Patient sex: M
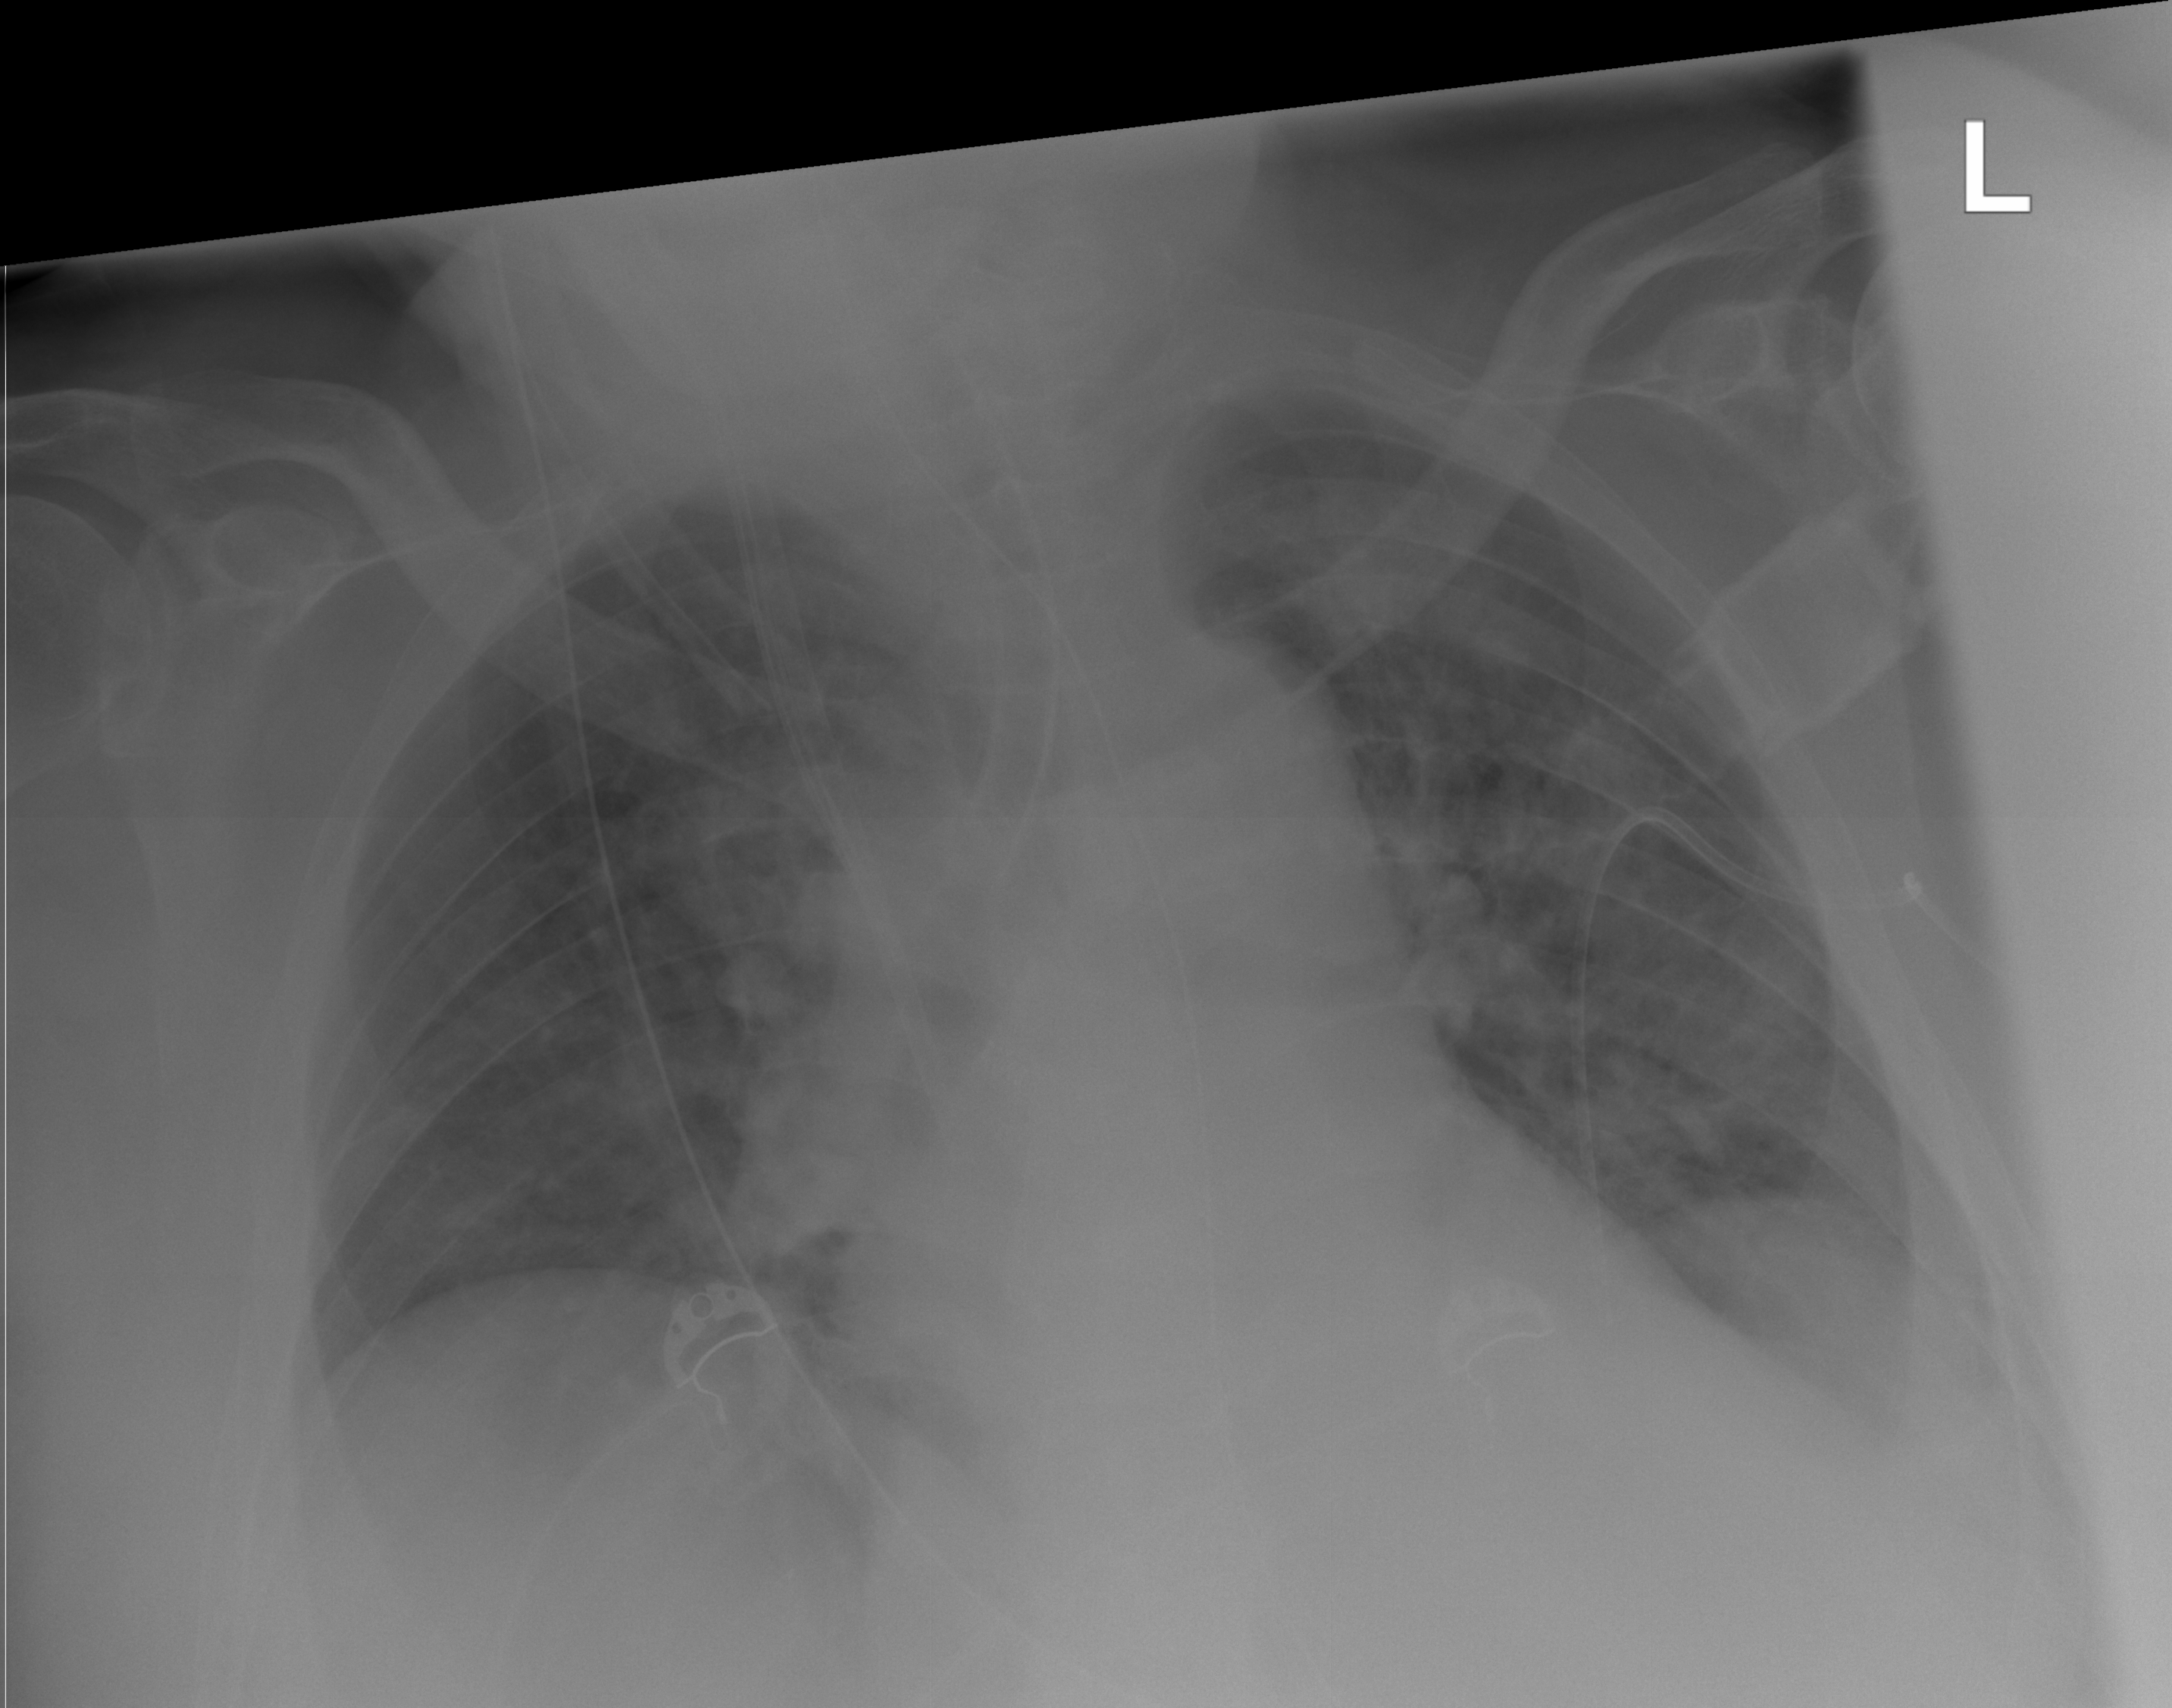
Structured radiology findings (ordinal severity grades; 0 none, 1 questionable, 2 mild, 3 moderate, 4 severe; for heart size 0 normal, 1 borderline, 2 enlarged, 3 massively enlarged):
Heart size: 0
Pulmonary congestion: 0
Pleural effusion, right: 0
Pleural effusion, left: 2
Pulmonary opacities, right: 2
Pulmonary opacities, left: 2
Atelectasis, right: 0
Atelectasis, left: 0